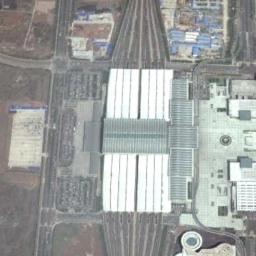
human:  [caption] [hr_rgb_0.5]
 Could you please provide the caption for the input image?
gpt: Many buildings of different shapes are beside the railway station .

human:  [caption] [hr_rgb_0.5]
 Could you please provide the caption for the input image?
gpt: The railway station is next to some buildings .

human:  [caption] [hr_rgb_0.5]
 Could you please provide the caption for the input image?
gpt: The railway station has lots of railways, A white building, A parking lot and a square .

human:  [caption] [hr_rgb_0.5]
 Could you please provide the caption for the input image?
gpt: There is a fully equipped railway station in the suburbs .

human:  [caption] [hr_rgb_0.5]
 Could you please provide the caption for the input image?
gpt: There are some buildings and bare land around the white railway station .